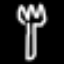
Label: fork